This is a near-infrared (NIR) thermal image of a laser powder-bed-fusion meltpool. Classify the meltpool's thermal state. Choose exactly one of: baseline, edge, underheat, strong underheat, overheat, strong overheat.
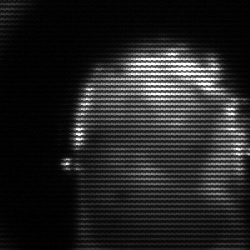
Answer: baseline